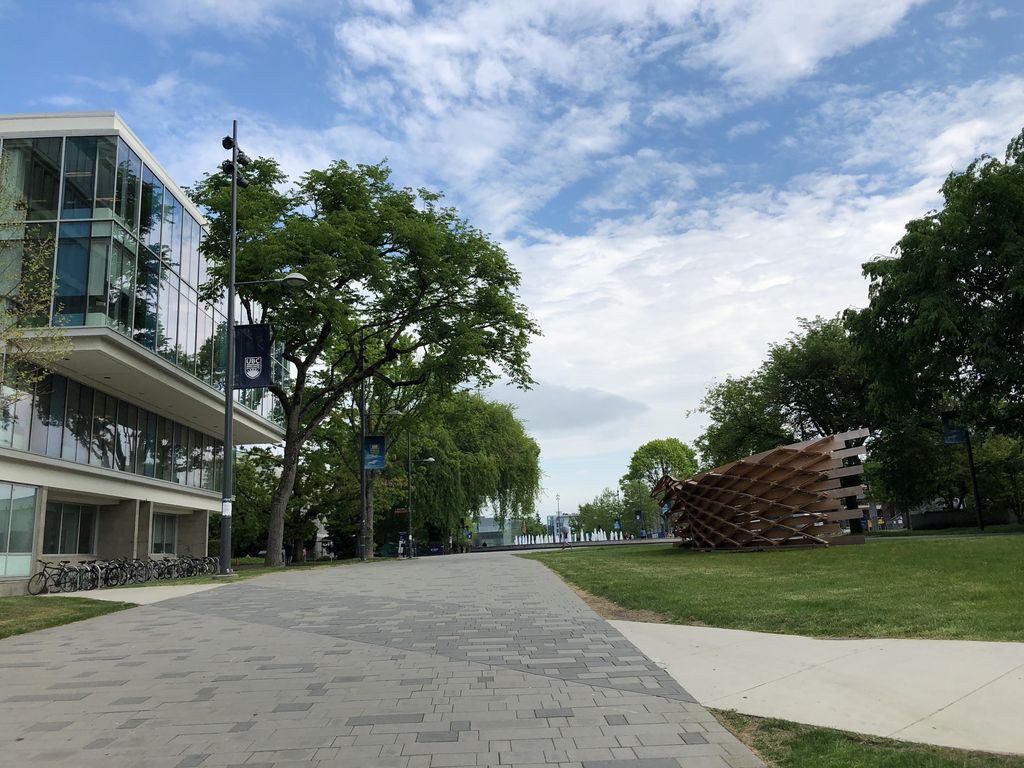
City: vancouver